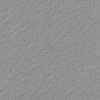
Label: not_dusty